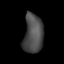
Tissue: lung
Cell type: T cells
Senescence score: 0.2154
Nuclear area (px): 750
Mean DAPI intensity: 75.124